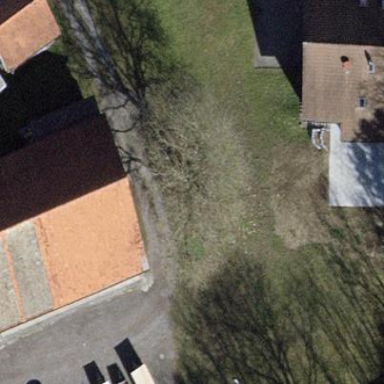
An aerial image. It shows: Building with gabled roof.